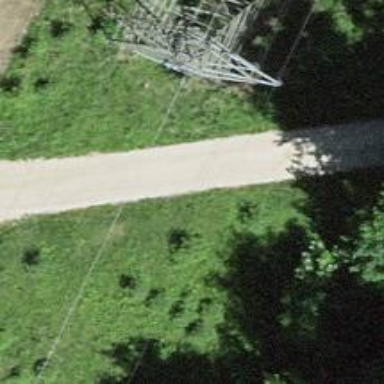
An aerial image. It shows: Power line is depicted.